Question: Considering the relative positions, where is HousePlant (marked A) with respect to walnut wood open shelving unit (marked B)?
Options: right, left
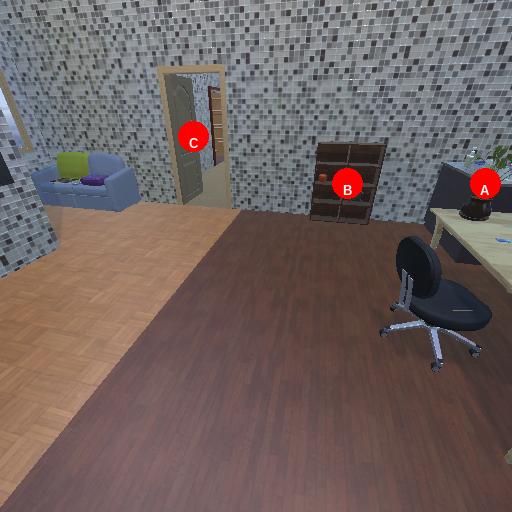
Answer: right